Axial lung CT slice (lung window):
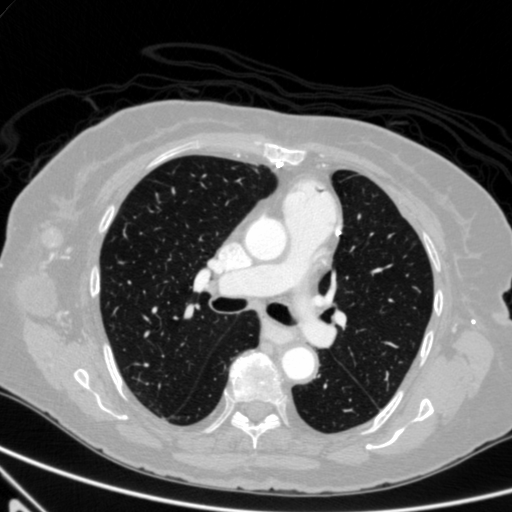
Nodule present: no